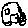
Label: car